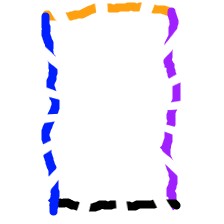
Shape: rectangle